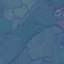
Land use / land cover: Pasture